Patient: sex M, age 60
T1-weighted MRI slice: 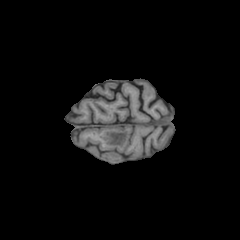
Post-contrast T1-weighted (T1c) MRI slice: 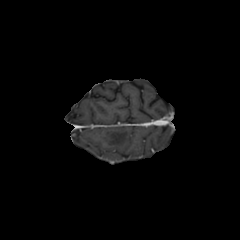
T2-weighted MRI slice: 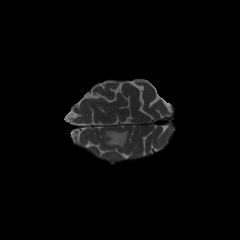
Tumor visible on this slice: yes
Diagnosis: Glioblastoma, IDH-wildtype
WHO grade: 4